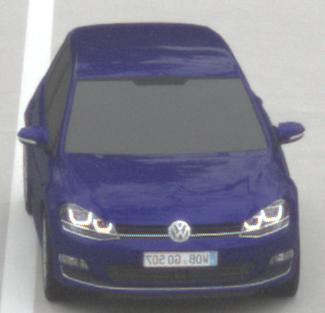
Make: VW
Model: Golf 1.2 TSI BMT
Detailed model: Golf (VII)
Model produced from: 2012/11
Model produced until: 2014/05
Doors: 3
Color: blue
Road condition: dry road
Daytime: midday
Contrast: low contrast